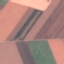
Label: AnnualCrop